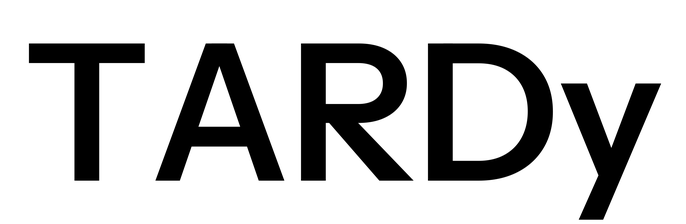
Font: InstrumentSans_SemiBold